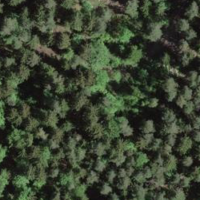
EUNIS habitat code: 43
Species observed at this site:
Melittis melissophyllum